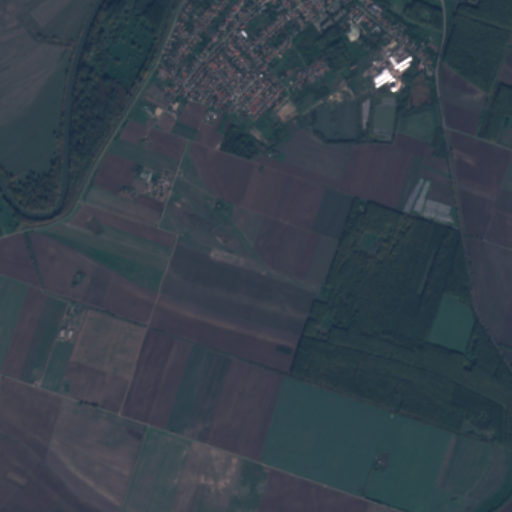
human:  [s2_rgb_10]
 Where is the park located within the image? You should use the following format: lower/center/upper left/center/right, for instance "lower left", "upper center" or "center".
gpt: The park is located in the upper right of the image.
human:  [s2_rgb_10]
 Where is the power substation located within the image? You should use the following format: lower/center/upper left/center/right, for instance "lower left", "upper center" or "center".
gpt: The power substation is located in the upper left of the image.
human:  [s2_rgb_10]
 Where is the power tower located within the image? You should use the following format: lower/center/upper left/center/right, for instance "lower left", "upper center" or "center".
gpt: The power tower is located in the left of the image.
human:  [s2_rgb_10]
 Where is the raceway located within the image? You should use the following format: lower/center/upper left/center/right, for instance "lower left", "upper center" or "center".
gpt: The raceway is located in the upper right of the image.
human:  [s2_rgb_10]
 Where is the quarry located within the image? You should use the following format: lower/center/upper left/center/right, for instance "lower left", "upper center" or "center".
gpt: There is no quarry in the image.